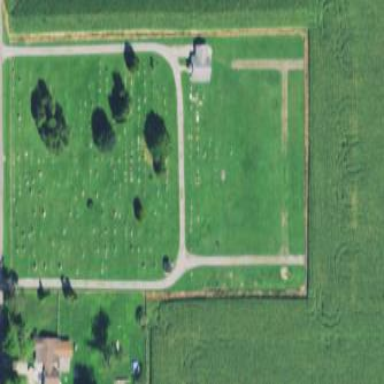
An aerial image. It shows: Cemetery.